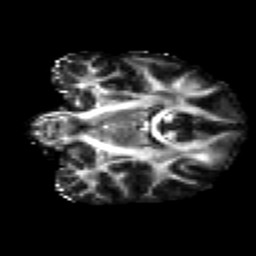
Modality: FA
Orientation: coronal
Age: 23
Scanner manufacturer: siemens
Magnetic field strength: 3 T
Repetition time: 2.2 s
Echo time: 0.084 s